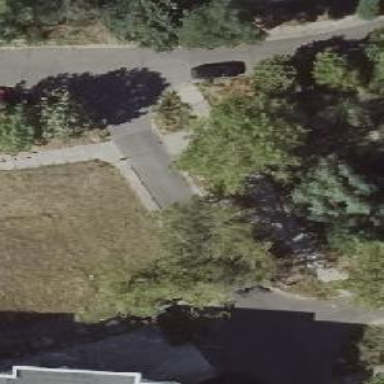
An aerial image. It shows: Asphalt road in residential area.